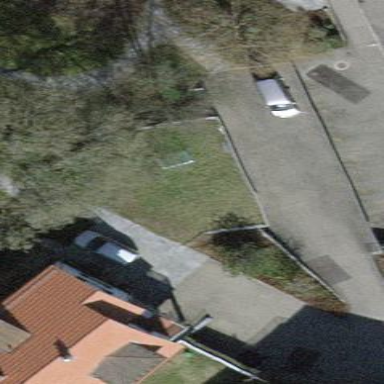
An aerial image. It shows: Garages with flat roofs.